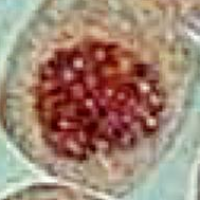
Label: prophase